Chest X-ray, AP view. Patient: 47 years old, sex F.
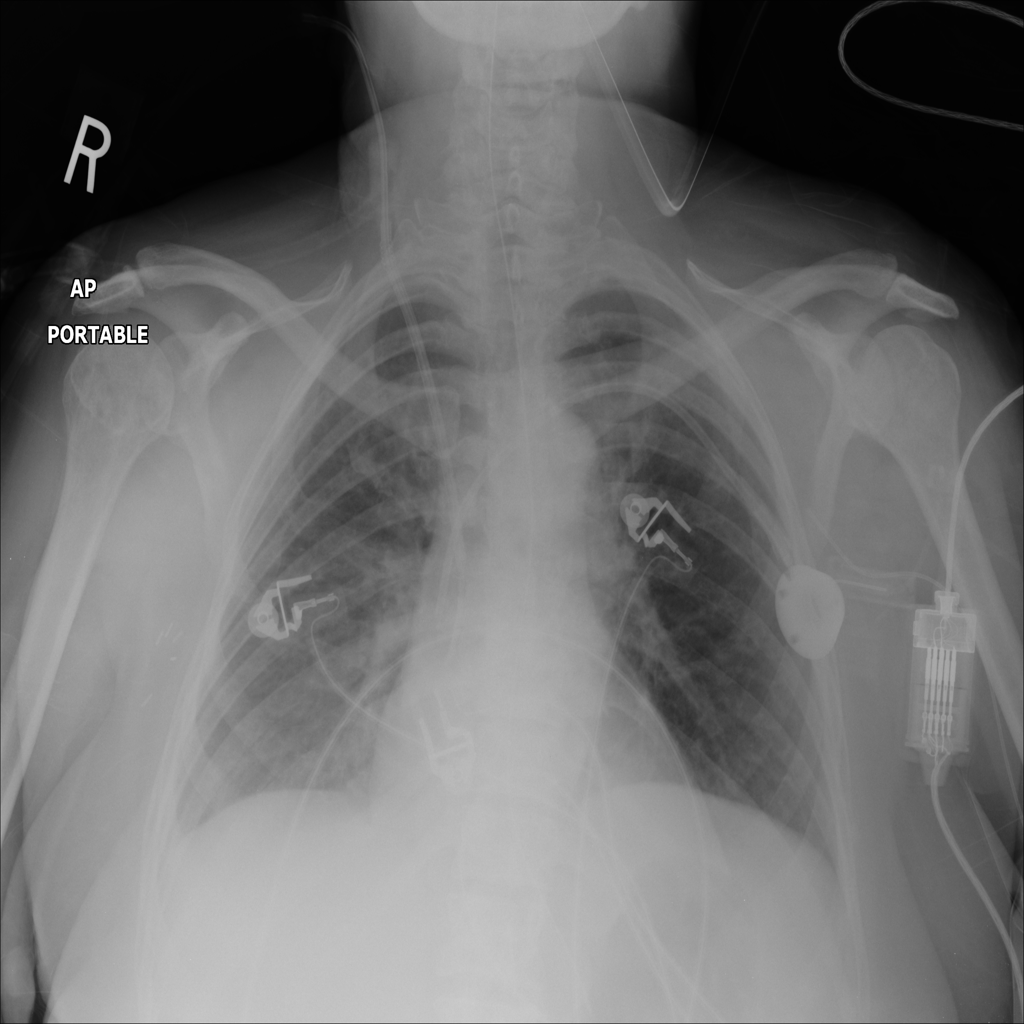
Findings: No Finding